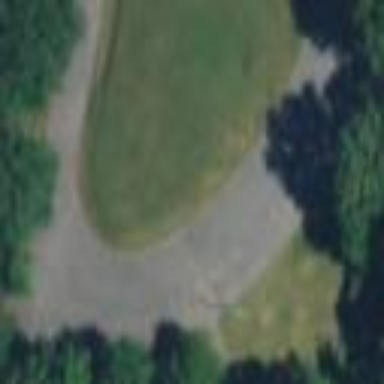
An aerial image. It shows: Parking area with asphalt surface.